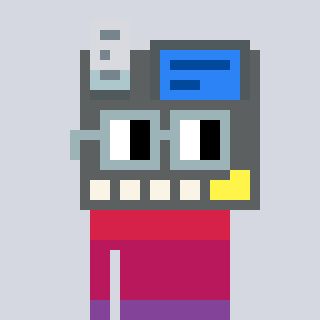
a pixel art character with square dark gray glasses, a cash register-shaped head and a grayscale-colored body on a cool background